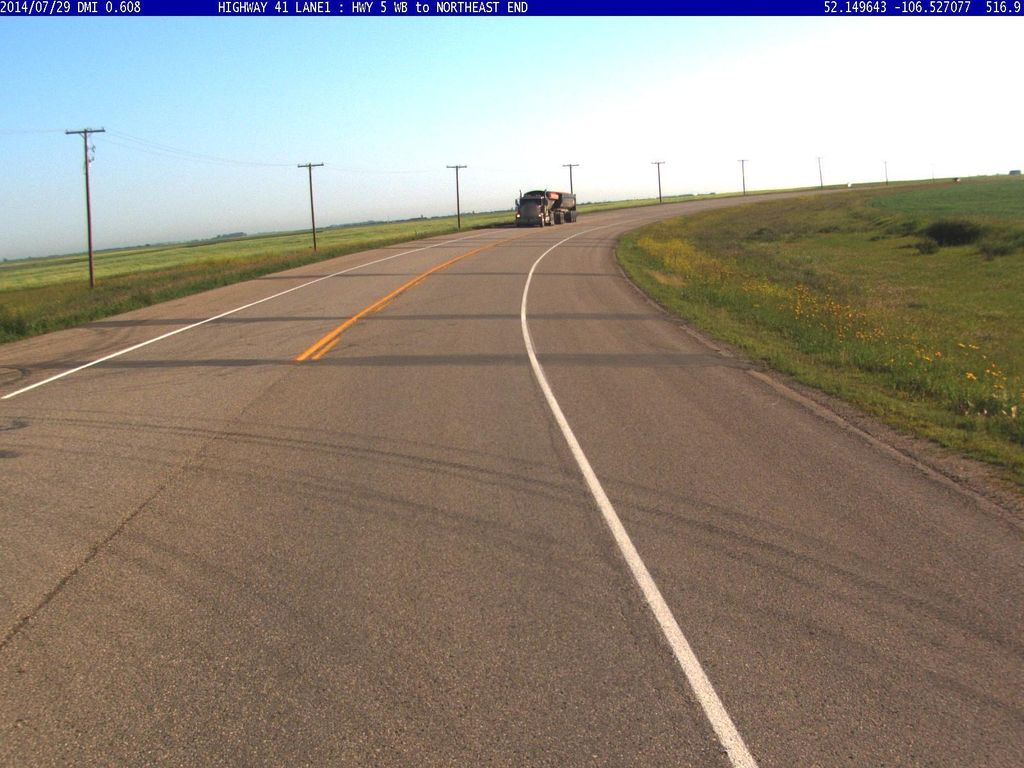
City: saskatoon